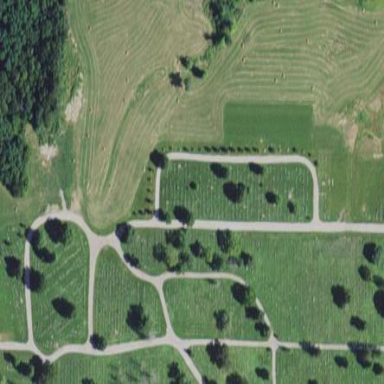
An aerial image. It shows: Cemetery.